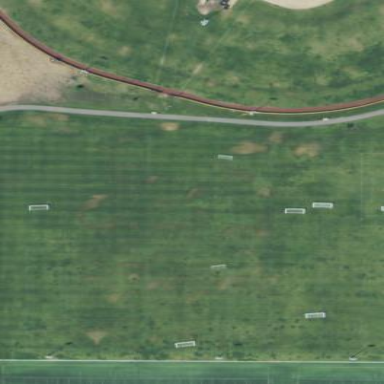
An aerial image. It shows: Soccer pitch for leisureland activities.